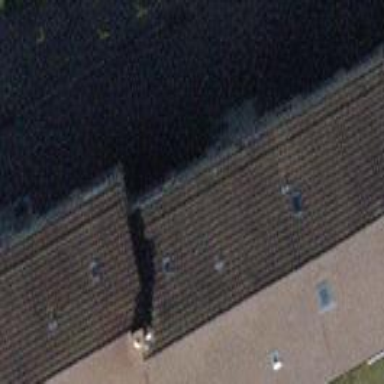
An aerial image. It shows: Gabled roof apartments building.